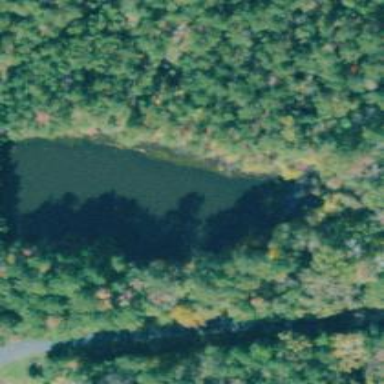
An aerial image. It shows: Reservoir of natural water.